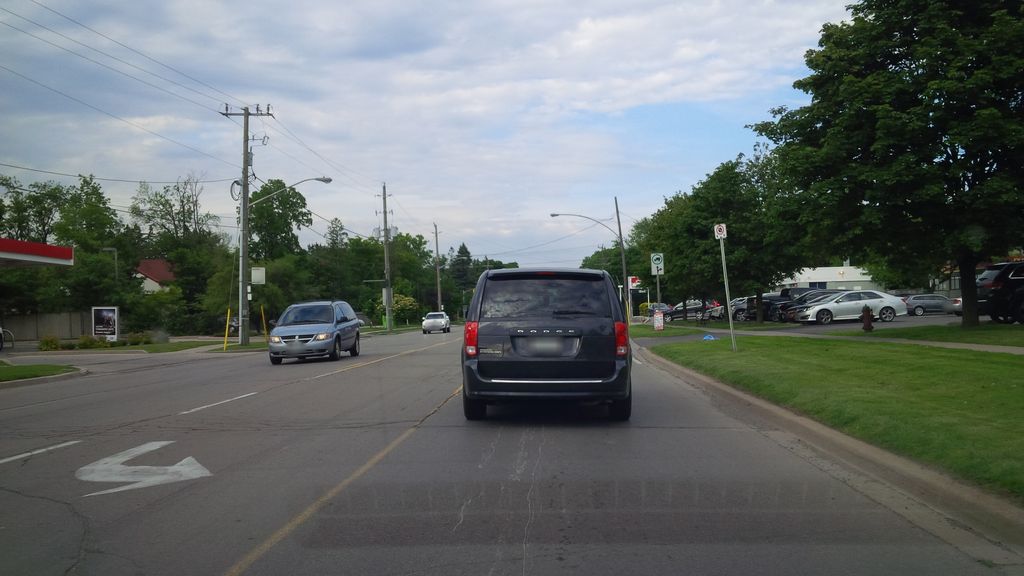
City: hamilton